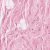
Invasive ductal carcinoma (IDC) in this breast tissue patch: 0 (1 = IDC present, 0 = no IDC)